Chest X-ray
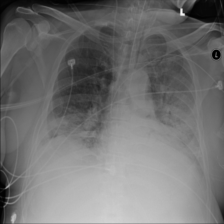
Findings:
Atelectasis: negative
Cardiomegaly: negative
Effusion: negative
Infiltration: positive
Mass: negative
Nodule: negative
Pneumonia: negative
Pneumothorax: negative
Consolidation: positive
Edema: negative
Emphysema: negative
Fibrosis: negative
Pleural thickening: negative
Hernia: negative